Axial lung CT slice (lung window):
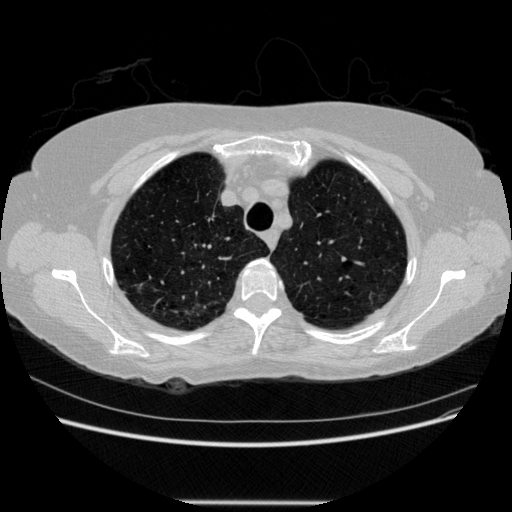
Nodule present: no